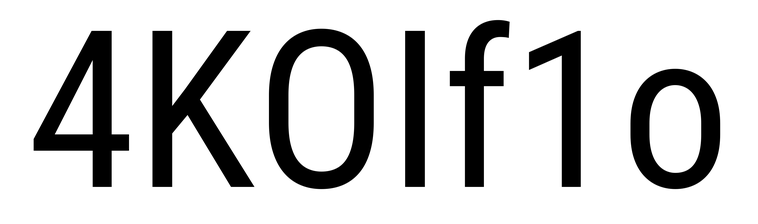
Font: Roboto_Condensed_Regular